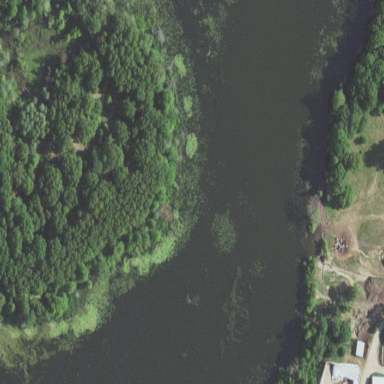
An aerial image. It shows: Beautiful lake surrounded by nature.